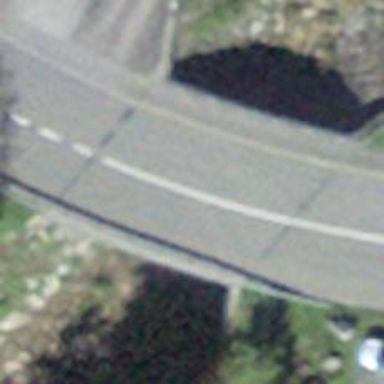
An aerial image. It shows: Primary highway crossing over bridge.